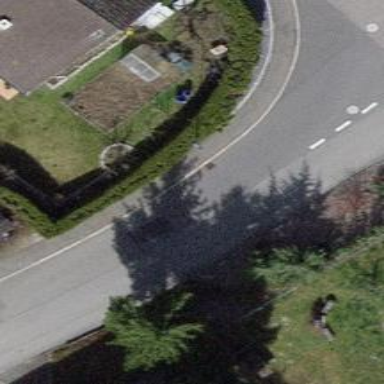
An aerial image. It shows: Smoothly paved residential road.